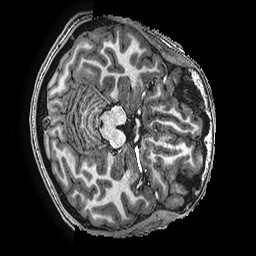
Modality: T1w
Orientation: axial
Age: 14
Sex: female
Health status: ill
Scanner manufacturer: ge
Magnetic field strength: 3 T
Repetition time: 0.00766 s
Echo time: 0.003476 s